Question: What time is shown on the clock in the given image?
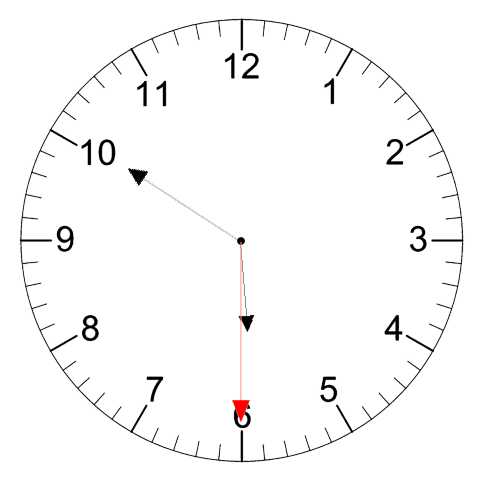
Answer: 05:50:30